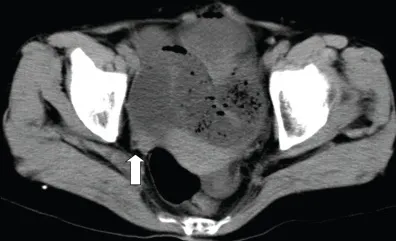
An abdominal computerized tomography (CT) showed largely distended small bowel loops and a smooth transition zone (arrow) at the site of obstruction.
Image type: radiology (ct)